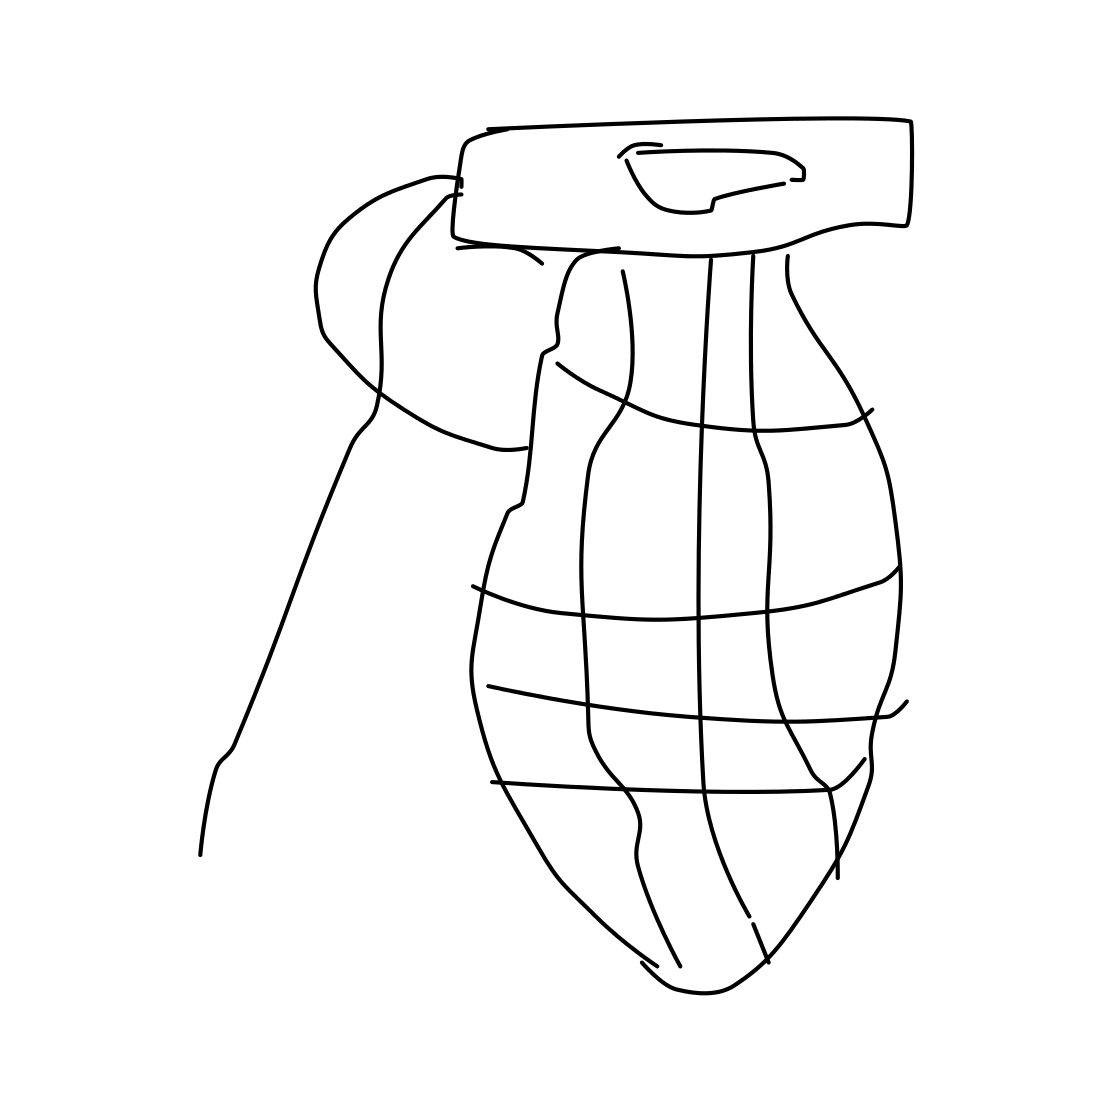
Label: grenade